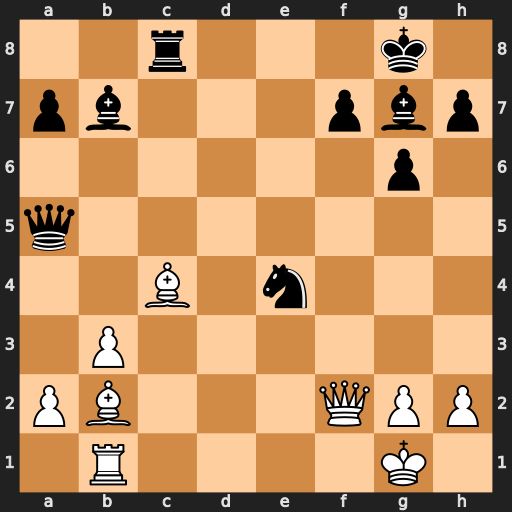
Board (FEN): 2r3k1/pb3pbp/6p1/q7/2B1n3/1P6/PB3QPP/1R4K1
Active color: w
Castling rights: -
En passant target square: -
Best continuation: Qxf7+ Kh8 Bxg7#